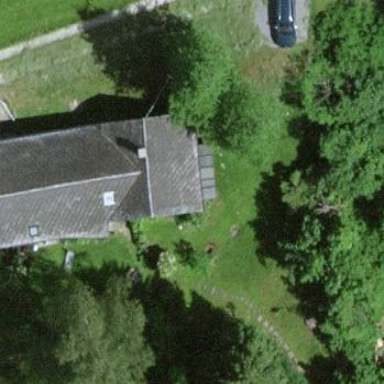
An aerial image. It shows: Gabled barn with distinct roof shape.